Question: Hi I have an array with URLS. How to display all images in UIScrollView like this:
I want to fill all space in UIScrollView with these 100 images?
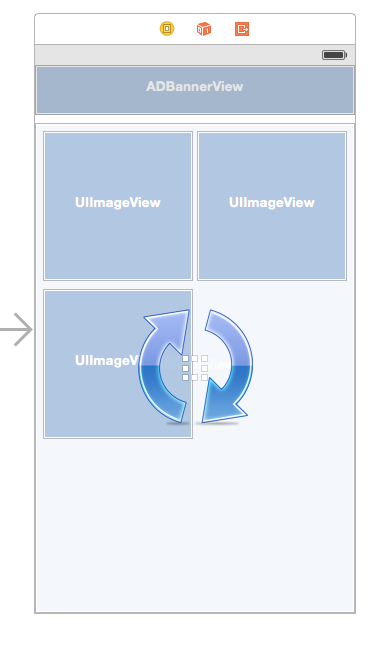
Answer: I would suggest using a <URL>